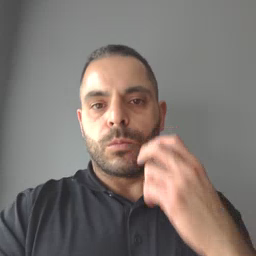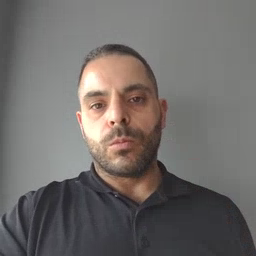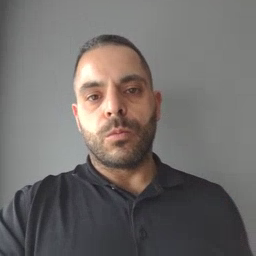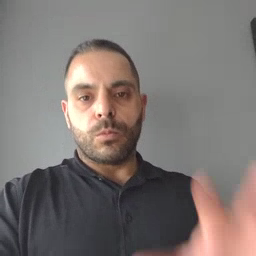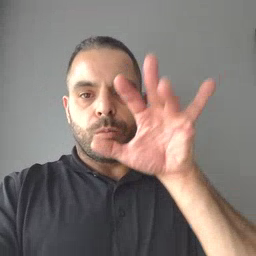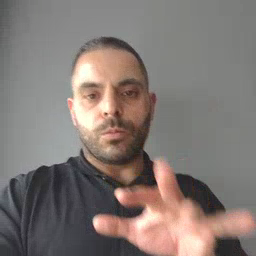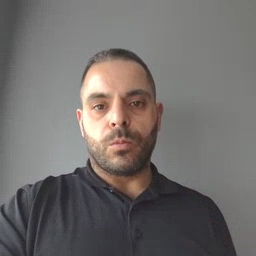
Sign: snow